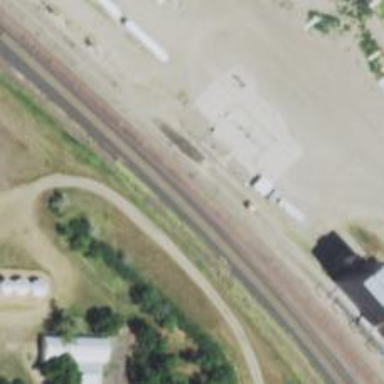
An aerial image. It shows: Railway siding with rails.